Question: I want to get JSON data from a php file and pass those values to a dropdown. I made used jquery autocomplete by remote jsonp datasource example and its working fine now i wanted to use dropdown instead of autocomplete by clicking event. i tried using the below code but its not working

'''
<script type="text/javascript">
$("#getAddr").click(function(){
$.ajax({
type: 'POST',
url: 'json.php', //your server side script
dataType: 'json',
data: {
postcode: request.term
},
success: function (data) {
//if multiple results are returned
if(data.Addresses instanceof Array)
response ($.map(data.Addresses, function (item) {
return {
listItems+= "<option value='" + item + "'>" + item + "</option>";
$("#DLState").html(listItems);
}
}));
}
});
});
</script>
'''
Here is the json file
'''
<?php
$postcode = urlencode($_POST['postcode']);
//$postcode ="E145AA";
$username = "api-key";
$password = "LG5345gdg34";
$remote_url = 'https://api.getAddress.io/uk/'.$postcode;
// Create a stream
$opts = array(
'http'=>array(
'method'=>"GET",
'header' => "Authorization: Basic " . base64_encode("$username:$password")
)
);
$context = stream_context_create($opts);
// Open the file using the HTTP headers set above
$file = file_get_contents($remote_url, false, $context);
//$file='{"Latitude":-0.020223,"Longitude":51.504859,"Addresses":["Abbey Offices Ltd, 1
Canada Square, LONDON","B B V A, 1 Canada Square, LONDON","B P R Interiors Ltd, 1
Canada Square, LONDON","Citihub Ltd, 1 Canada Square, LONDON","Coutts & Co, 1 Canada
Square, LONDON","Diligence Ltd, 1 Canada Square, LONDON","Doctors of the World UK, 1
Canada Square,
print_r($file);
?>
'''
Thanks in advance
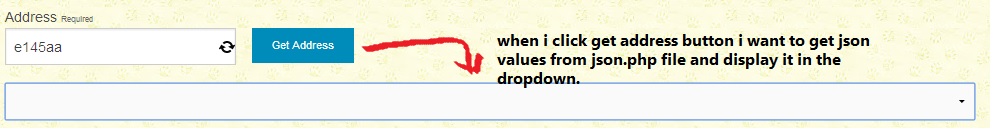
Answer: I don't really know what you're trying to do, but a few comments:
dataType is what you're expecting back from the server, not what you're sending. Use contentType.
Try to return the ajax call and chaining them together with a done() function instead of embedding the success. This makes the code more readable.
Stringify the request so that you're sending a json encoded string instead of a javascript object.
Try something like this:
'''
<script type="text/javascript">
var onSuccess = function (data) {
//if multiple results are returned
if(data.Addresses instanceof Array)
response ($.map(data.Addresses, function (item) {
return {
listItems+= "<option value='" + item + "'>" + item + "</option>";
$("#DLState").html(listItems);
}
}));
}
var postSomething = function(){
return $.ajax({
type: 'POST',
url: 'http://localhost/json.php', //your server side script
contentType: "application/json",
data: JSON.stringify({
postcode: request.term
})
});
});
$("#getAddr").click(function(){
postSomething().done(onSuccess);
}
</script>
'''